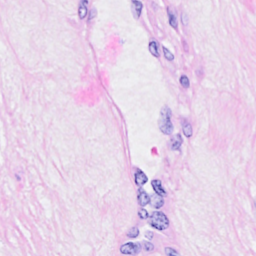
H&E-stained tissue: Breast